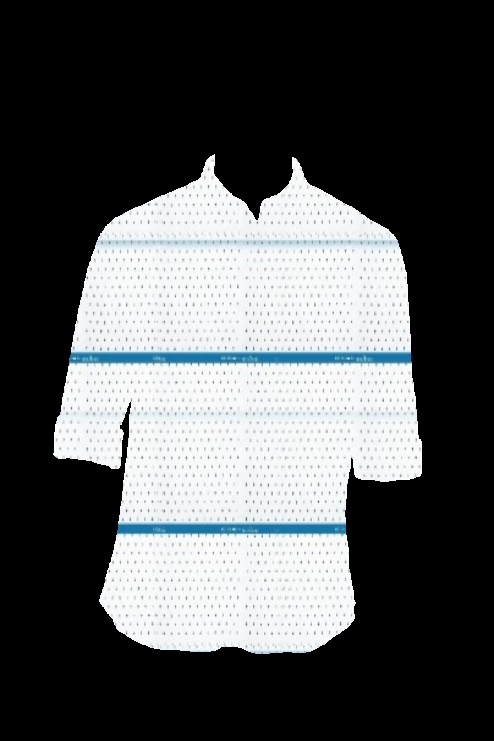
blue polka dot tee